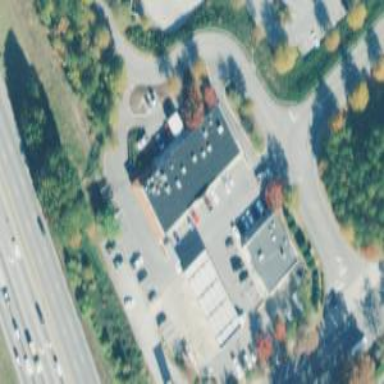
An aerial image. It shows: Car rental service.